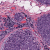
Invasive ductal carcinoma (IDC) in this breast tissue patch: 0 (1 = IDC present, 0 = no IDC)